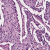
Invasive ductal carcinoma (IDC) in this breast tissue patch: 1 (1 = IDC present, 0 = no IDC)